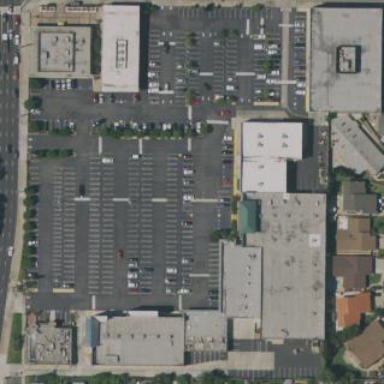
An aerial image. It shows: Retail area.